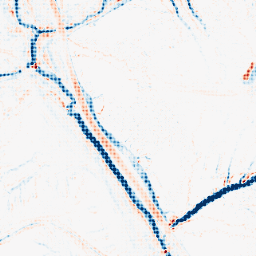
Category: morphological
Decomposition family: morphological
Decomposition parameters: operation: average
size: 5
Upsampling method: sinc_blackman
Upsampling parameters: scale: 8
kernel_size: 8
Upsampling scale: 8